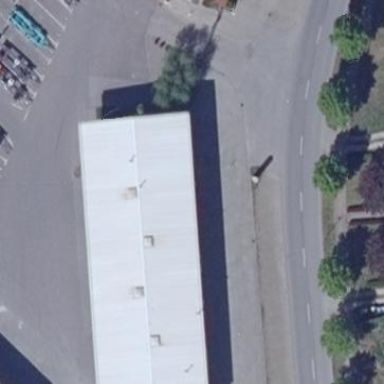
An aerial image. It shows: Industrial building.